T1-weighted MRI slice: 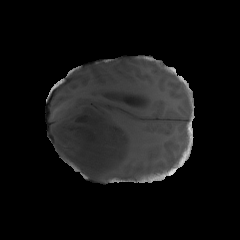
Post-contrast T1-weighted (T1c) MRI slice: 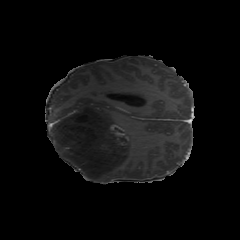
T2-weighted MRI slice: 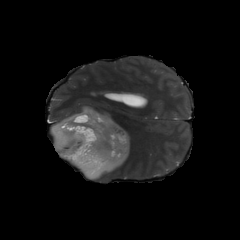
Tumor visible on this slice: yes